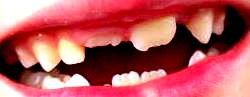
Condition: hypodontia